Field crop: maize
Growth stage: 2
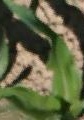
Species: maize